八年级 · 度量几何学
如图, 在 $\triangle A B C$ 中, $C A=C B, A C$ 的垂直平分线 $P Q$ 分别与 $B C, A C$ 交于点 $P, Q$,连接 $A P$, 若 $\angle B A P=30^{\circ}$, 则 $\angle A P B=$

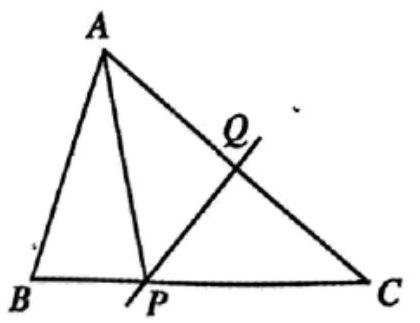
答案: 80